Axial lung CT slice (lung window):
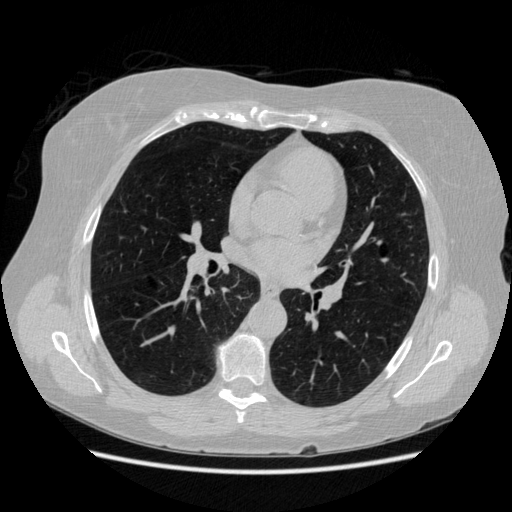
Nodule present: no